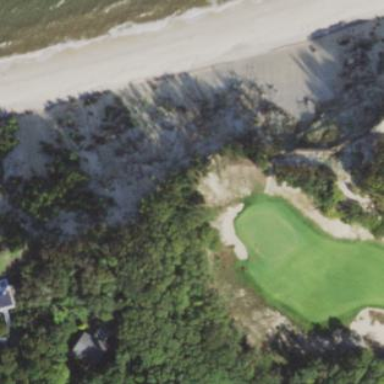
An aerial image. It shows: Sandy area is golf bunker.